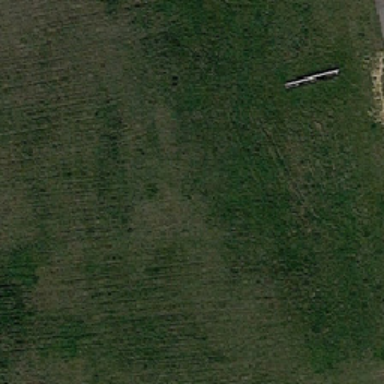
There is a long white house on the green meadow .